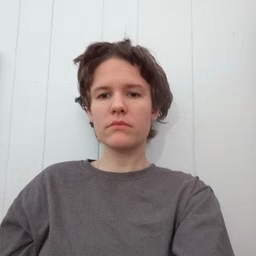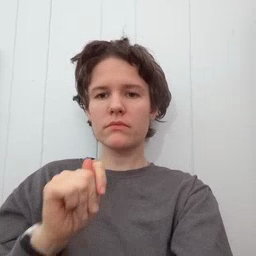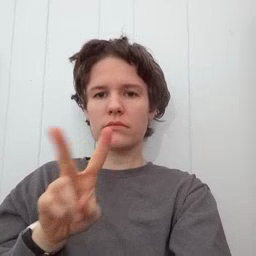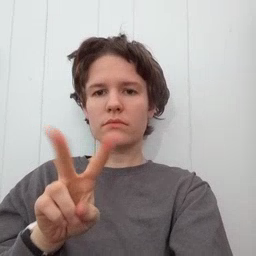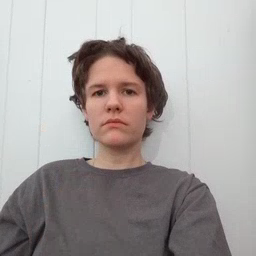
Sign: TV